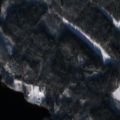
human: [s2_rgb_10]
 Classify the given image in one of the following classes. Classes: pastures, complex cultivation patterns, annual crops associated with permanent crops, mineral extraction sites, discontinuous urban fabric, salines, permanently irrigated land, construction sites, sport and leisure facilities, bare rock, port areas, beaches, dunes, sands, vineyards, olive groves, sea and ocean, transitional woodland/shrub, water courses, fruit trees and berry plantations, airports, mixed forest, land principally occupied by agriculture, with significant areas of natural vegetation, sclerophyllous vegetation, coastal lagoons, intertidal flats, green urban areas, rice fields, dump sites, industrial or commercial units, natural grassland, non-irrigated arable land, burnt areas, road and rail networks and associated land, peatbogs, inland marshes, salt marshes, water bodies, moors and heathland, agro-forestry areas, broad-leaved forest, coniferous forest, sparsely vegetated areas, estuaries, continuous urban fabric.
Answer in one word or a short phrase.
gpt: mixed forest, water bodies